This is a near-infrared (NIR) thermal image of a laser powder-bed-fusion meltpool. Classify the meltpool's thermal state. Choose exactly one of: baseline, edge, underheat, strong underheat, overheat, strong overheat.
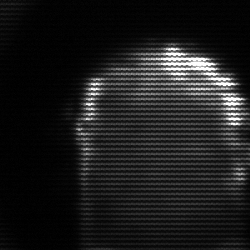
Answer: baseline